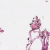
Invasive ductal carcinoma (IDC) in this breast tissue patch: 0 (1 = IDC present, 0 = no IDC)